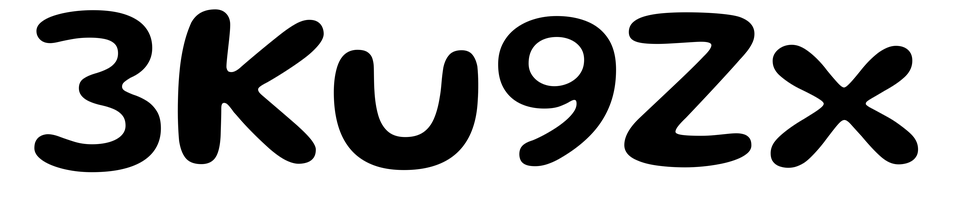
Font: Gluten_Medium